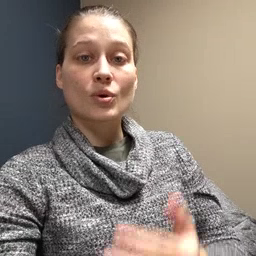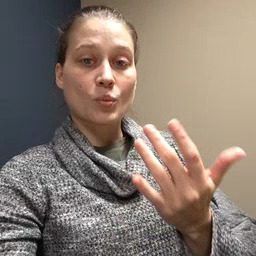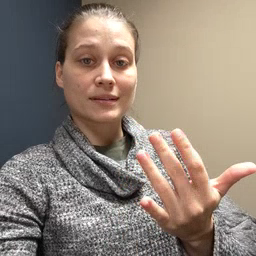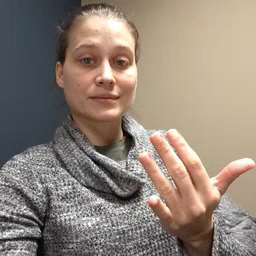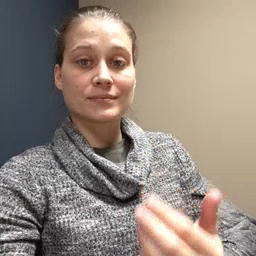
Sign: wait